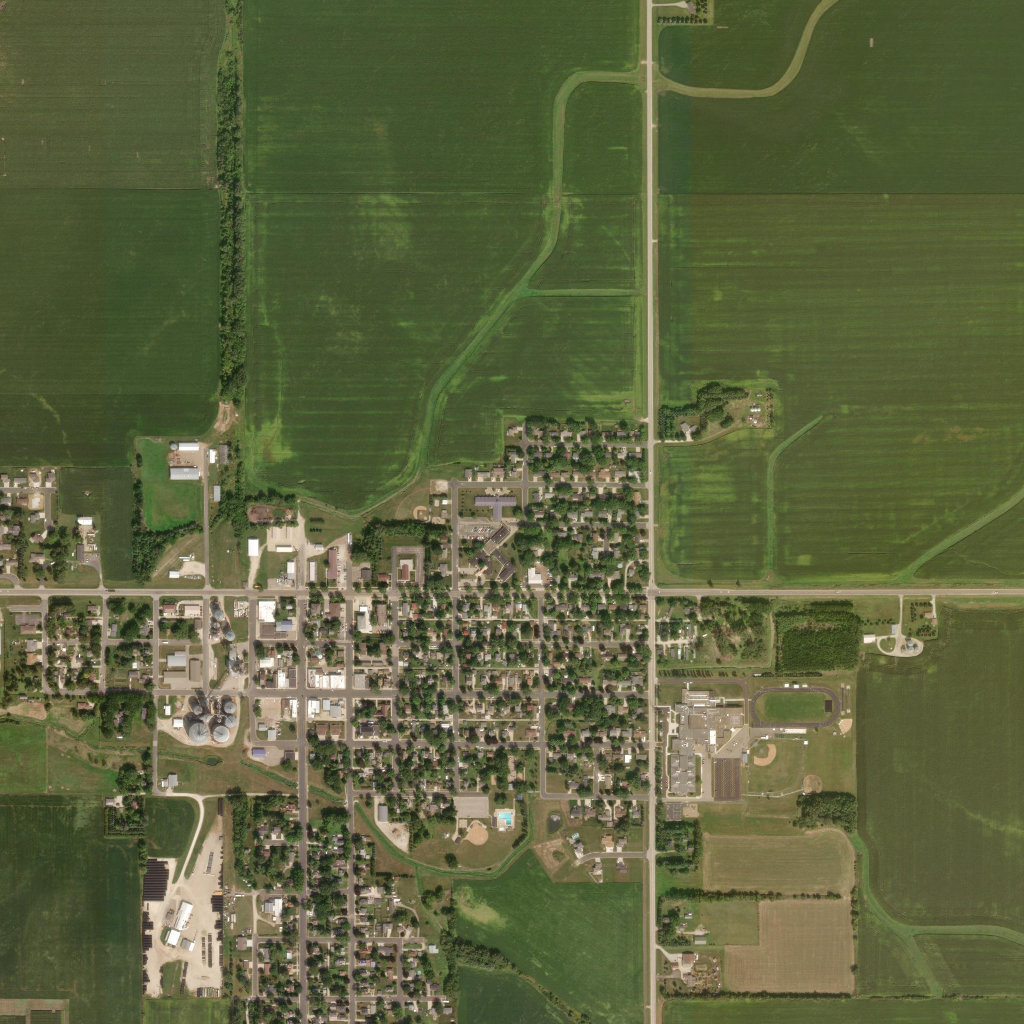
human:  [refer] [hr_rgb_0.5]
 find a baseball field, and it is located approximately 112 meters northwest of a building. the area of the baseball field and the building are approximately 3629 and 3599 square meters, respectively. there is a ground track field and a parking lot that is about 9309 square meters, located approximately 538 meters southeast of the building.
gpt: <box>[[38, 47, 42, 51, 0]]</box>